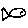
Label: fish